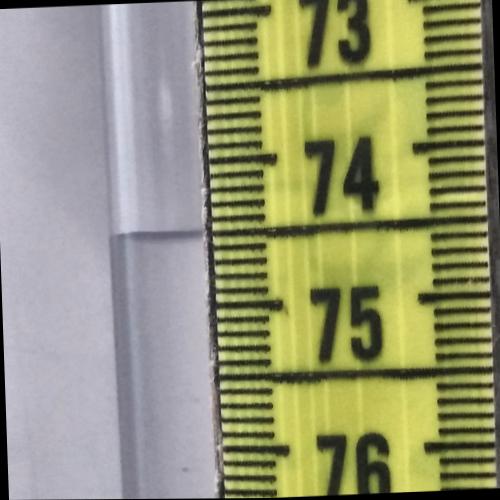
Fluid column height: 74.5 cm